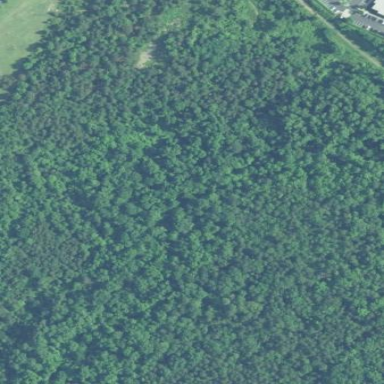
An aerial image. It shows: Mixed woodland area with variety of leaf types and cycles.